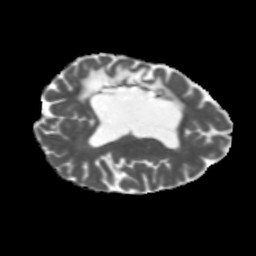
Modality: MD
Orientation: axial
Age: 31
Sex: female
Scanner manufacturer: siemens
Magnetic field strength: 3 T
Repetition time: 5.47 s
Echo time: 0.0854 s